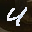
Label: 4